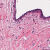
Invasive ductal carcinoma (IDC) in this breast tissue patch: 0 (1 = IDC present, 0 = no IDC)